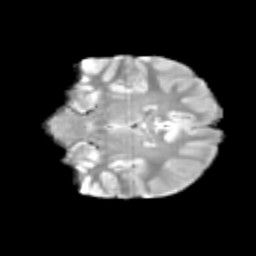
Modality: T2w
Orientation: coronal
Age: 11
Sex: male
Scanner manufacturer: siemens
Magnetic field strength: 3 T
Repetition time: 3.8 s
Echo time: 0.07 s